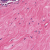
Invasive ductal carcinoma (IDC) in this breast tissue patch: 0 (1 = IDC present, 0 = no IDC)